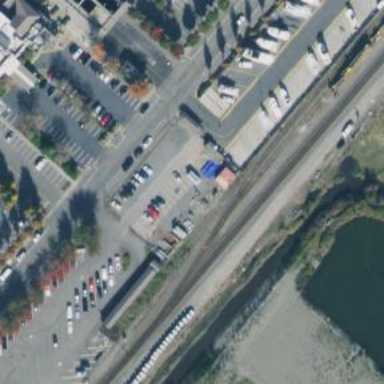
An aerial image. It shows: Railway spur service.